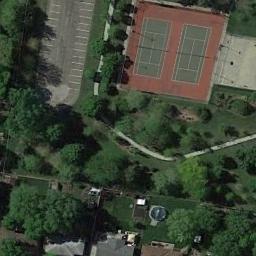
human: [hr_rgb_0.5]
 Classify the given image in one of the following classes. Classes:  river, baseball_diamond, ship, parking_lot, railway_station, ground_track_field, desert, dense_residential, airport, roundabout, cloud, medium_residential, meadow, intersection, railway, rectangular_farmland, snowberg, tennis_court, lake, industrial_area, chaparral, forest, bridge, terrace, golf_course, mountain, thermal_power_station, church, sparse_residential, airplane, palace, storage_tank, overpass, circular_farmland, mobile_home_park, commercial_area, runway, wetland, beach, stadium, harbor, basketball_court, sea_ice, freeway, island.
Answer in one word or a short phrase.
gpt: tennis_court